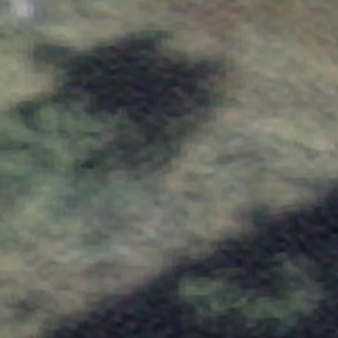
Label: other